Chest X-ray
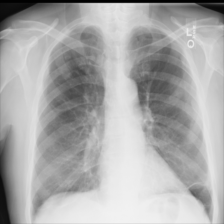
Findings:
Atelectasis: positive
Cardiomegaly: negative
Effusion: negative
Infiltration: negative
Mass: negative
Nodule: negative
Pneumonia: negative
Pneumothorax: negative
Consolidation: negative
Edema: negative
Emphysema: positive
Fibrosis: negative
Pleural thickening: negative
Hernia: negative